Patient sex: M
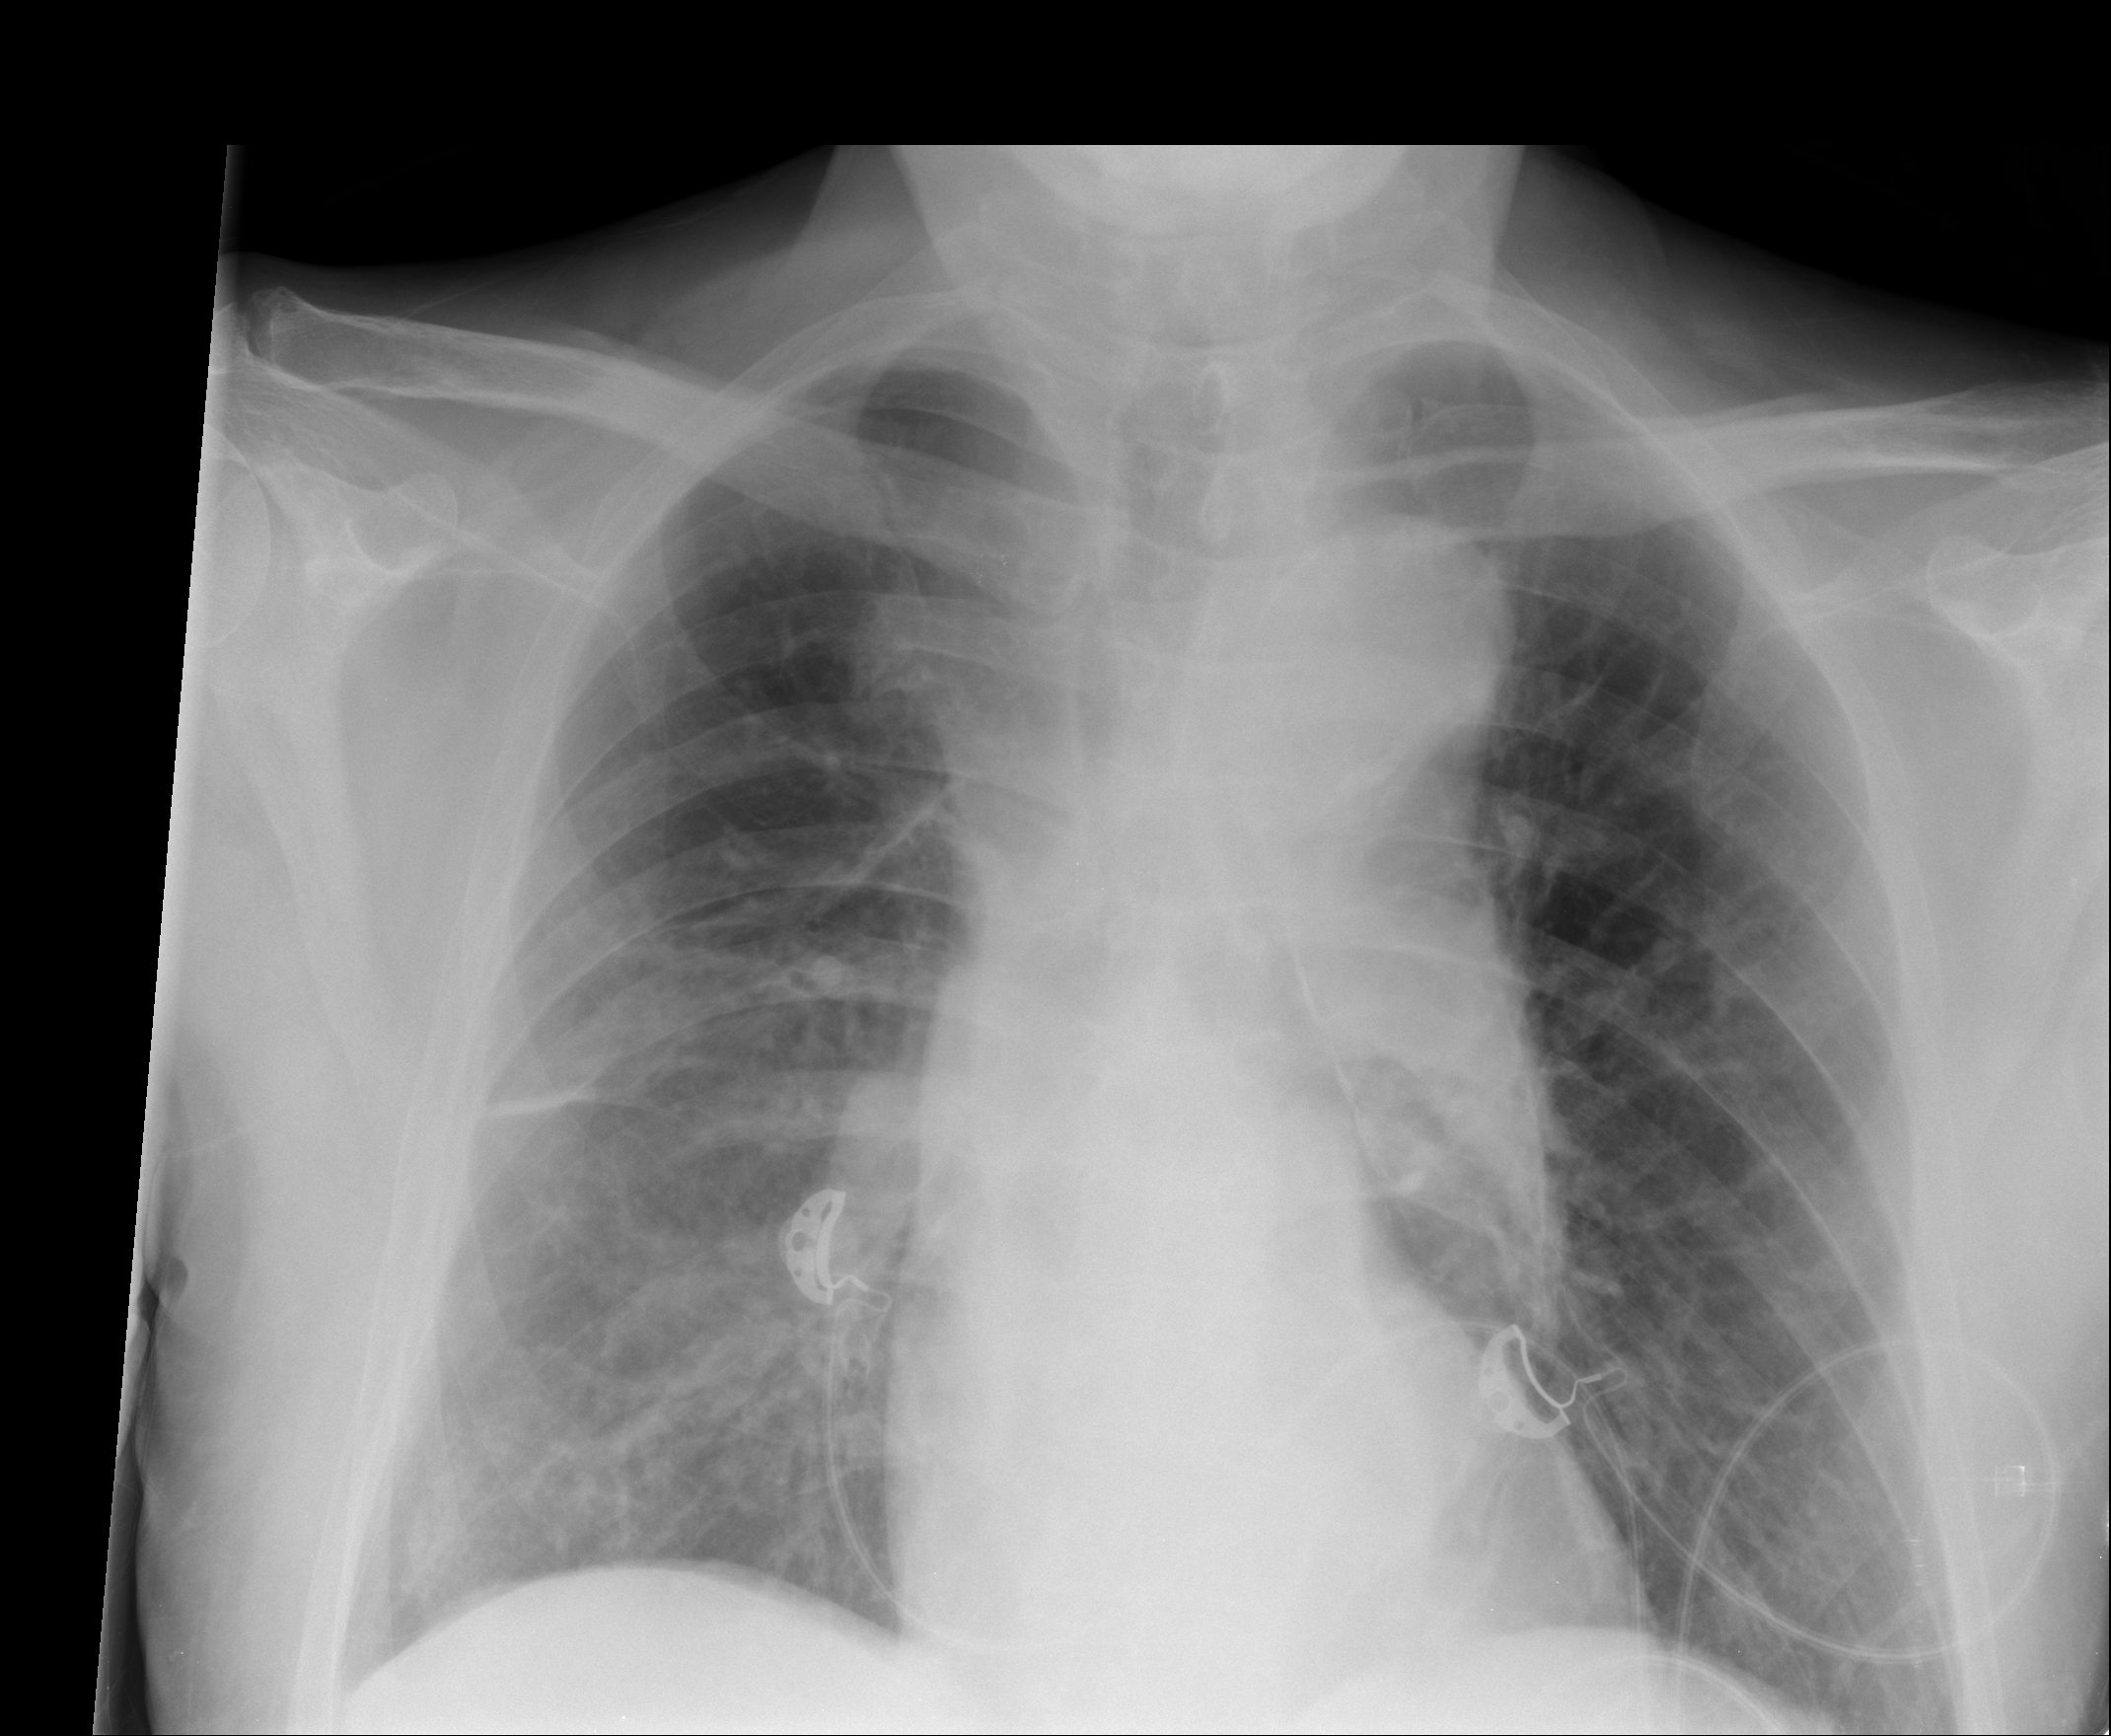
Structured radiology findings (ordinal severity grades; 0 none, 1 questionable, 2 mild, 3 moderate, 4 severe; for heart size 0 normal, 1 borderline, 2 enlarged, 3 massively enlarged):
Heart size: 0
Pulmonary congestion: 0
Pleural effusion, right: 0
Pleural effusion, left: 0
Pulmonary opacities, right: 2
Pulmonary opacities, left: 0
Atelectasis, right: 2
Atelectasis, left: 0